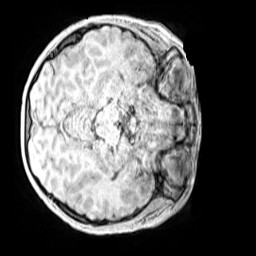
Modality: MP2RAGE
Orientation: axial
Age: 10
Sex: male
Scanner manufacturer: siemens
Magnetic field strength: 3 T
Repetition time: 4 s
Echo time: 0.00299 s